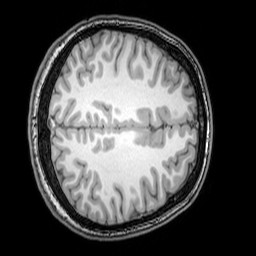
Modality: T1w
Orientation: axial
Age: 23
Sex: male
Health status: healthy
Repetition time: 0.081 s
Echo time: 0.037 s